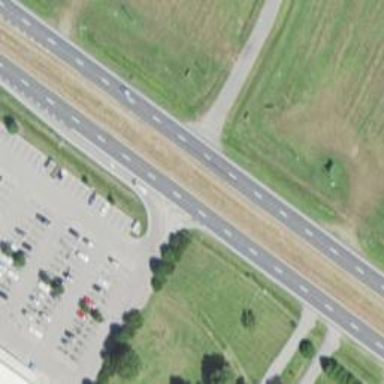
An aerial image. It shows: Trunk link highway.